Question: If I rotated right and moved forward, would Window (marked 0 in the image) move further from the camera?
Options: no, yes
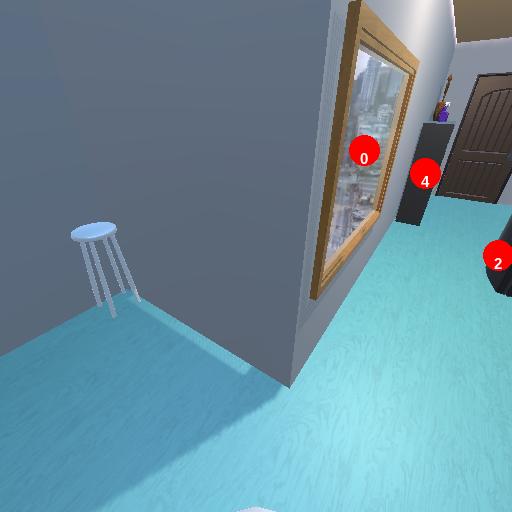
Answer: no